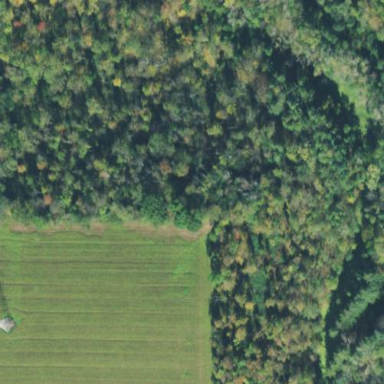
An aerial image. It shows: Serene woodland landscape.